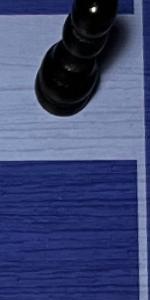
Label: Empty